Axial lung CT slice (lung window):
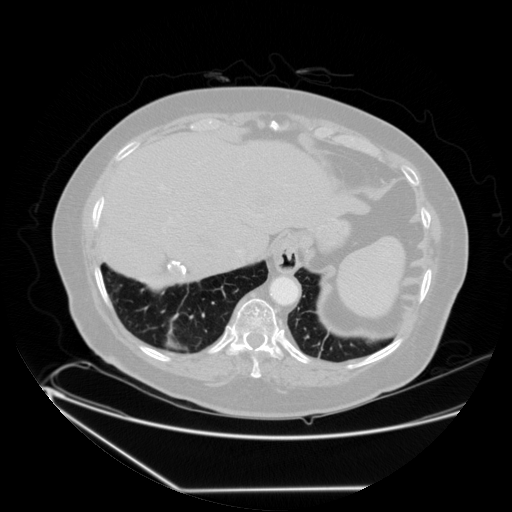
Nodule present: no